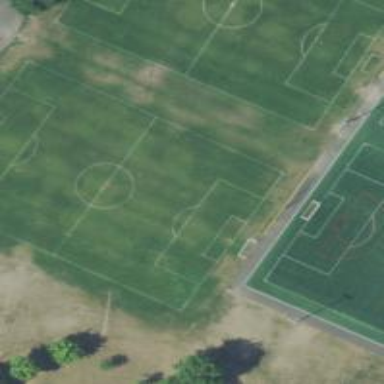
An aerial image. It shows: Grass pitch used for soccer.